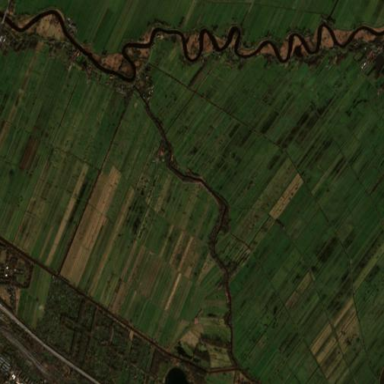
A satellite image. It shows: Agricultural meadow.